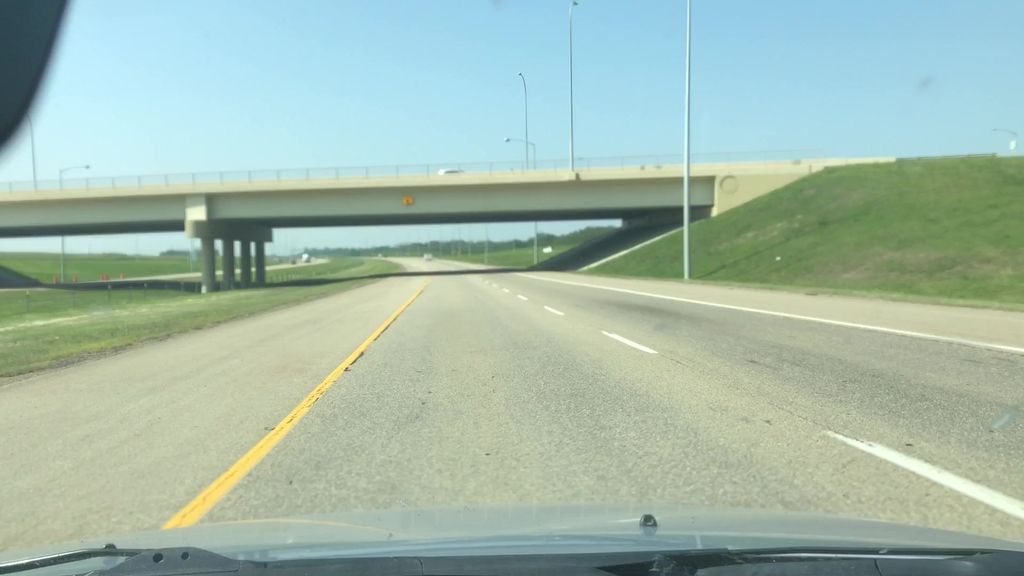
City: edmonton